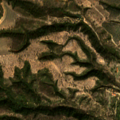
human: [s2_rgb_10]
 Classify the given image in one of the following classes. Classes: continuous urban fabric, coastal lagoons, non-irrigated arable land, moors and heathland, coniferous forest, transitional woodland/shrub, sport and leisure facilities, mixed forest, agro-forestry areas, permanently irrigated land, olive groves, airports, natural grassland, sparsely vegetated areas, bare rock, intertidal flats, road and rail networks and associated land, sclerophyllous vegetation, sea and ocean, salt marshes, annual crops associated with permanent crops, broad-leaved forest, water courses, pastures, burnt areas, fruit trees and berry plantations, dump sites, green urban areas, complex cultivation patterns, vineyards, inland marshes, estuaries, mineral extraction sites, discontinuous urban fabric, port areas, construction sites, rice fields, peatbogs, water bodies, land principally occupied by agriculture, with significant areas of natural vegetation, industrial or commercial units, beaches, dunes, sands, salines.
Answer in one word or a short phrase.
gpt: non-irrigated arable land, olive groves, mixed forest, transitional woodland/shrub